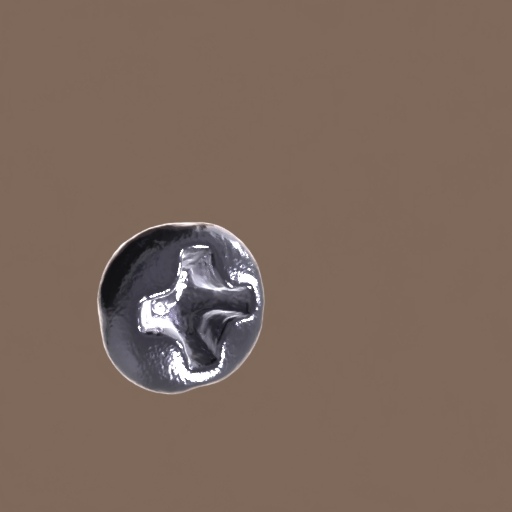
Label: screw